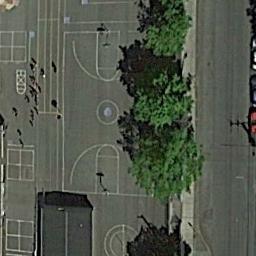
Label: basketball_court